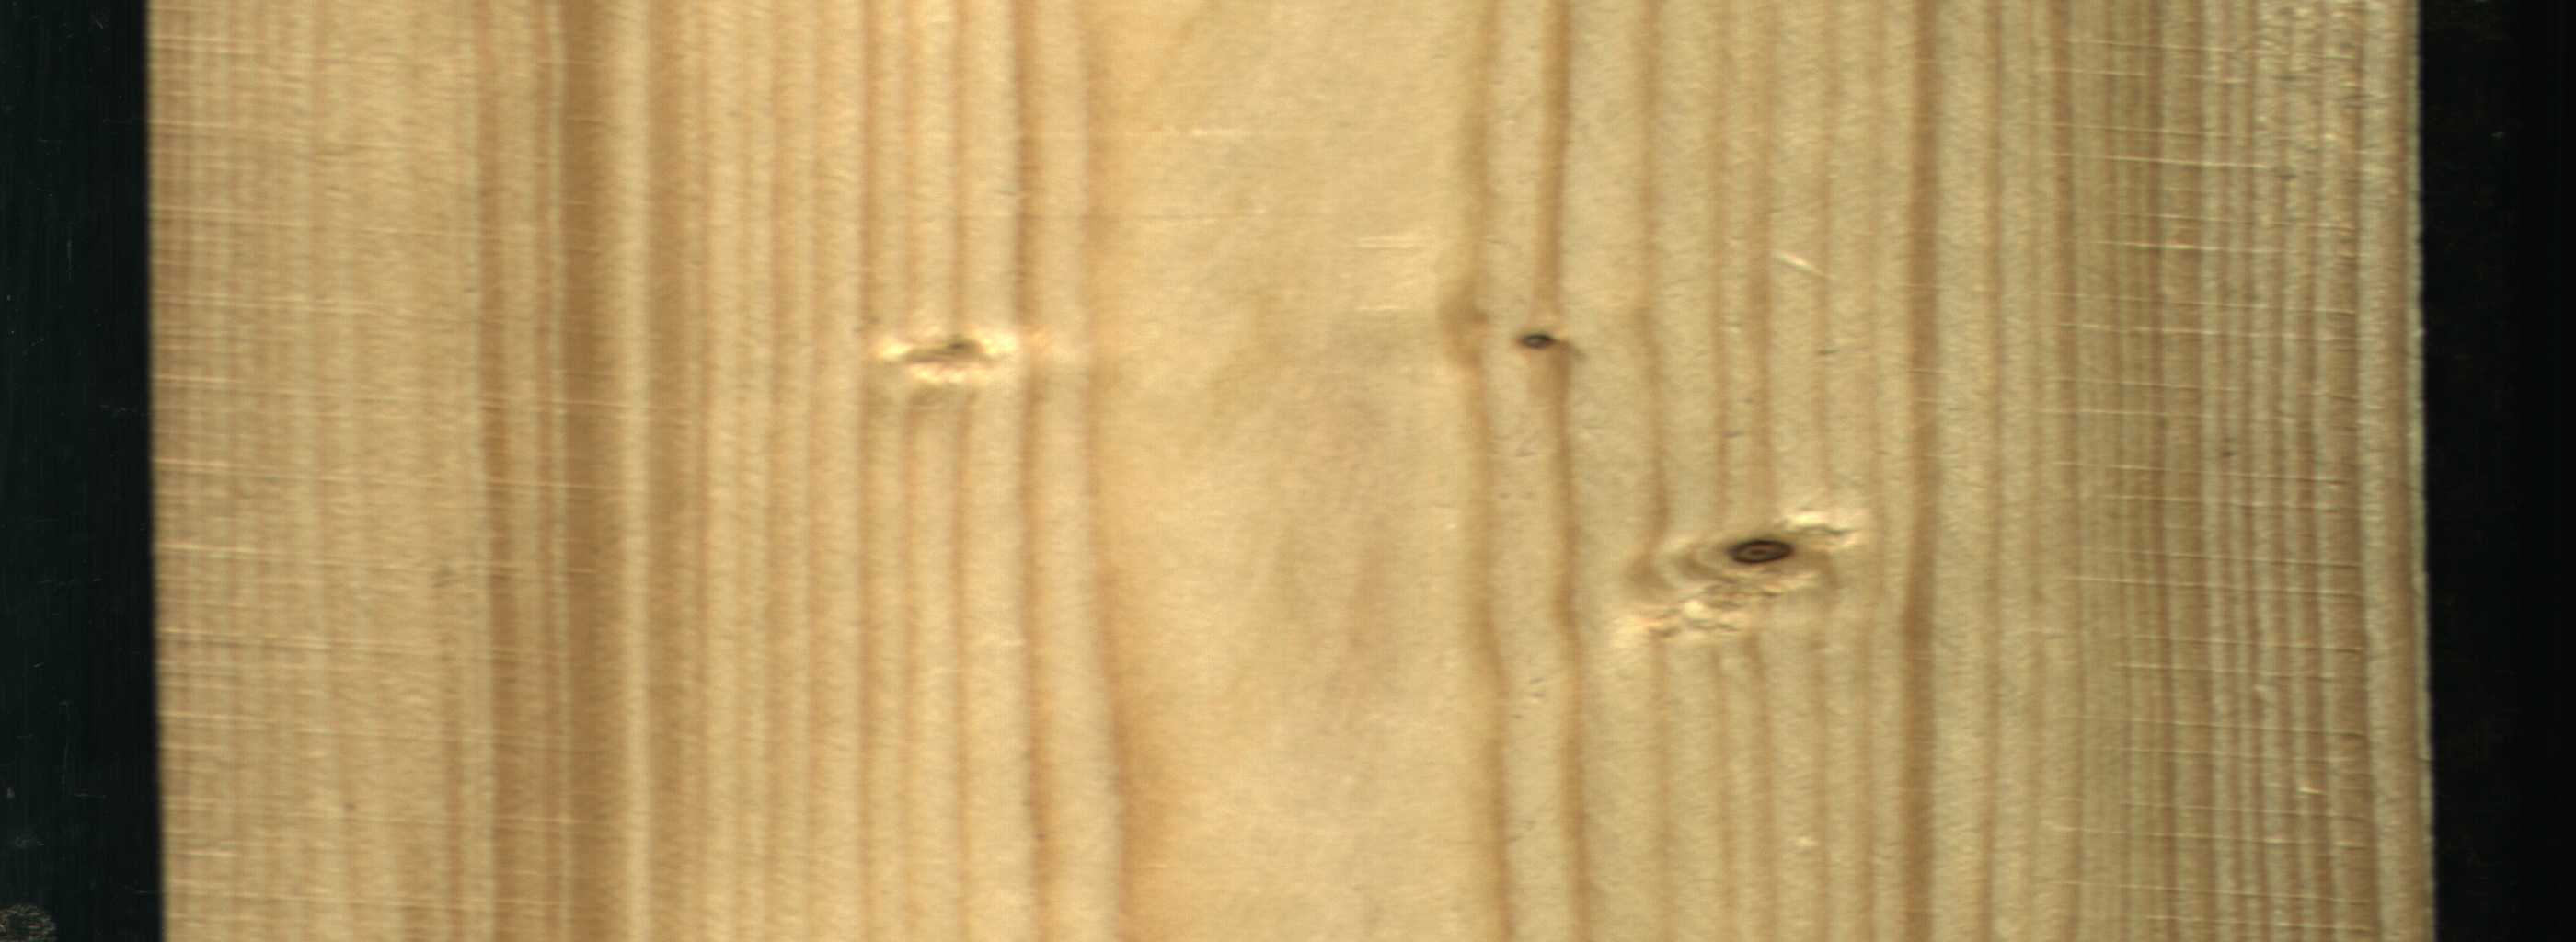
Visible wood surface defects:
Quartzity
Dead_Knot
Live_Knot